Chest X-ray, PA view. Patient: 37 years old, sex M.
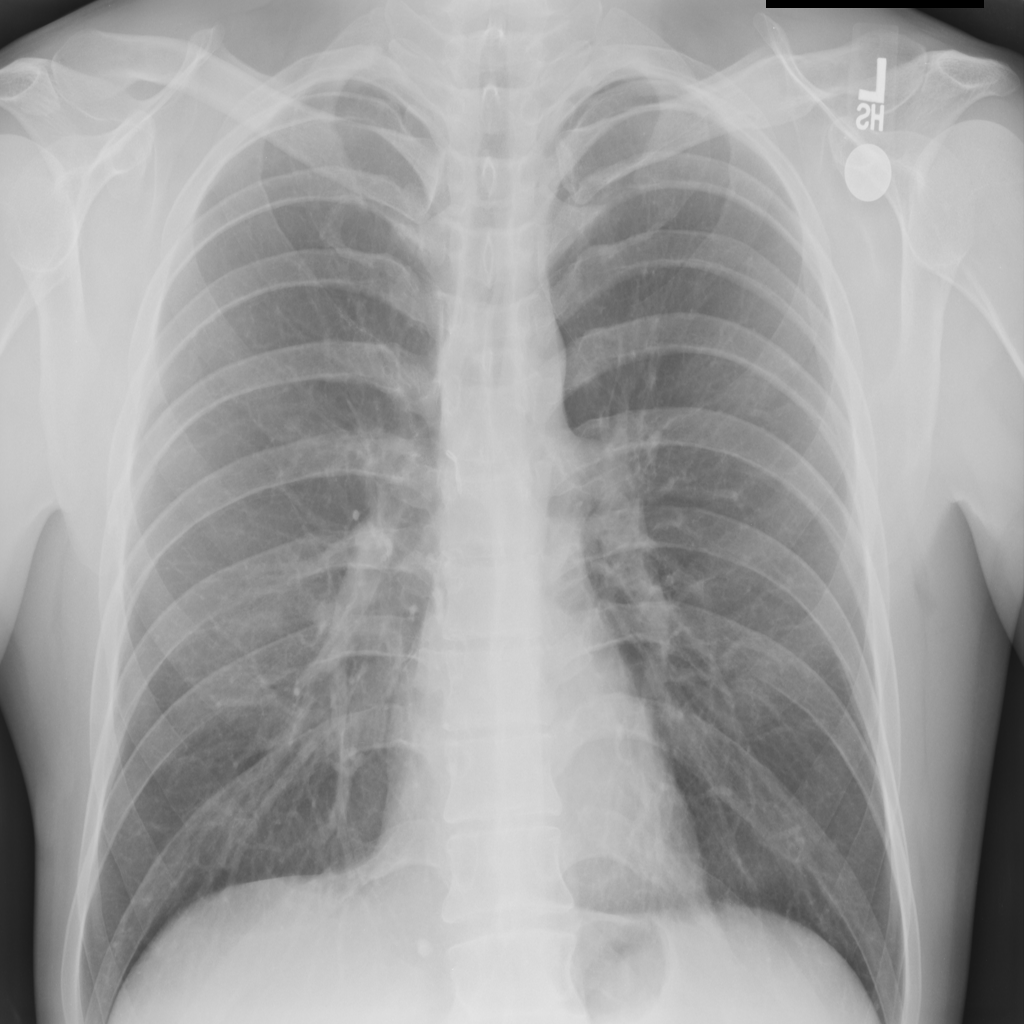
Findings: No Finding